Question: I have model that looks like that:

how to correctly group a lot of generalization arrows?
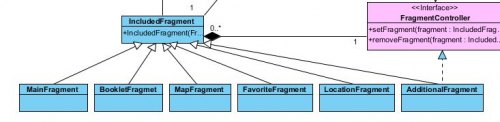
Answer: The UML metamodel includes the concept of generalization set which allows you group a set of generalizations (and add global constraints to them like disjoint).
Some tools support this concept but some don't. Try to overlap the lines in your schema and see if the tool understands this action as a "merge" action and groups them